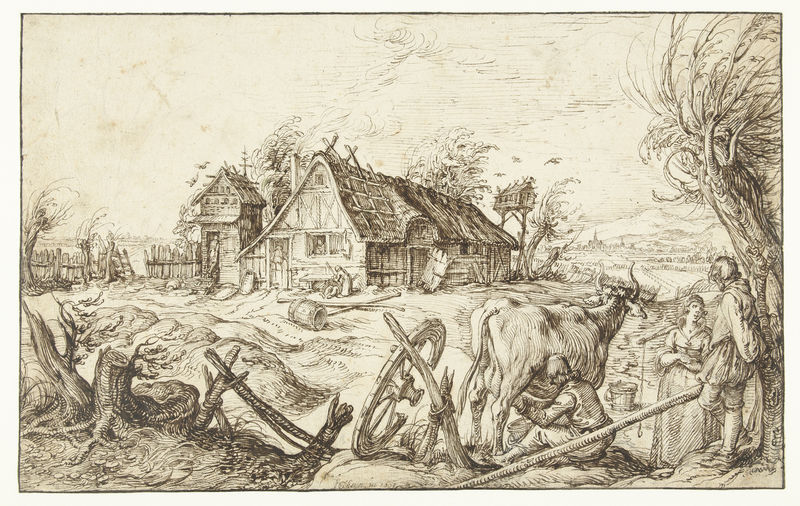
Titel: De boerdeij of plattelandsleven
Künstler: Jacob de (II) Gheyn
Standort: Amsterdam
Institution: Rijksmuseum
Schlagwörter: baum, menschen, braun, frau, männer, zeichnung, haus, zaun, wind, hütte, rauch, land, paar, schornstein, kuh, rind, bauernhof, herbst, rad, brand, sturm, strohdach, weiden, flammen, schwarz weiß, radierung, stich, bleistift, fass, kaputt, ländlich, bauernhaus, stall, fachwerk, melken, eimer, kupferstich, holzhaus, baumstumpf, zerbrochenes rad, nauernkate